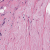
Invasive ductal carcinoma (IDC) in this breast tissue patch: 1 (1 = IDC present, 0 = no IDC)